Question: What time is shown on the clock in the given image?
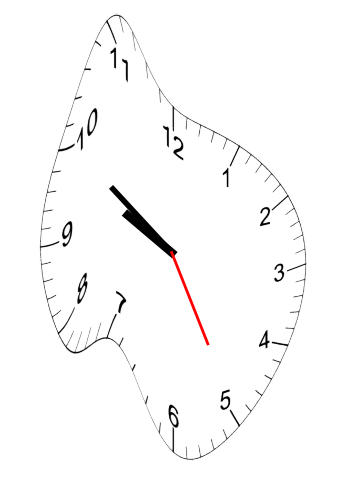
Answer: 09:50:25